Chest X-ray. View position: AP
Patient age: 70
Patient sex: F
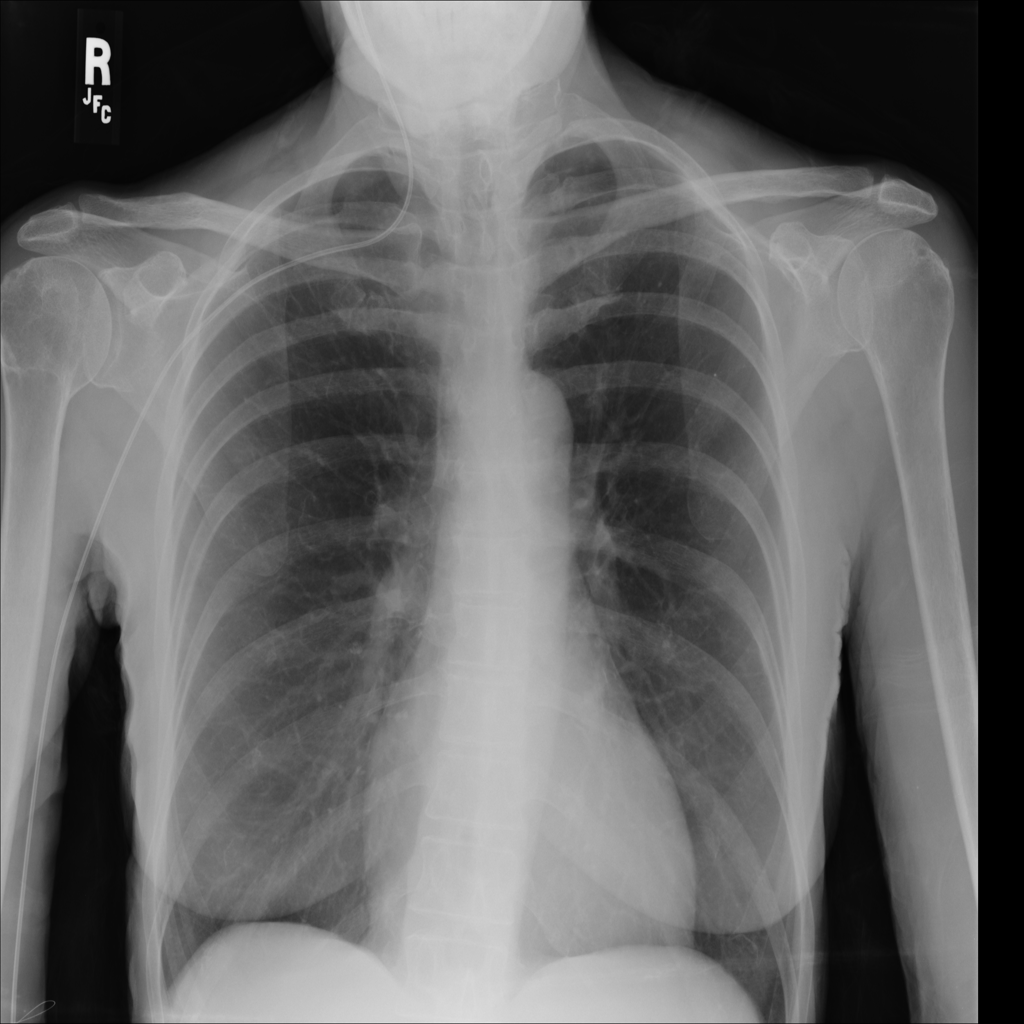
Finding: Pneumothorax